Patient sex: F
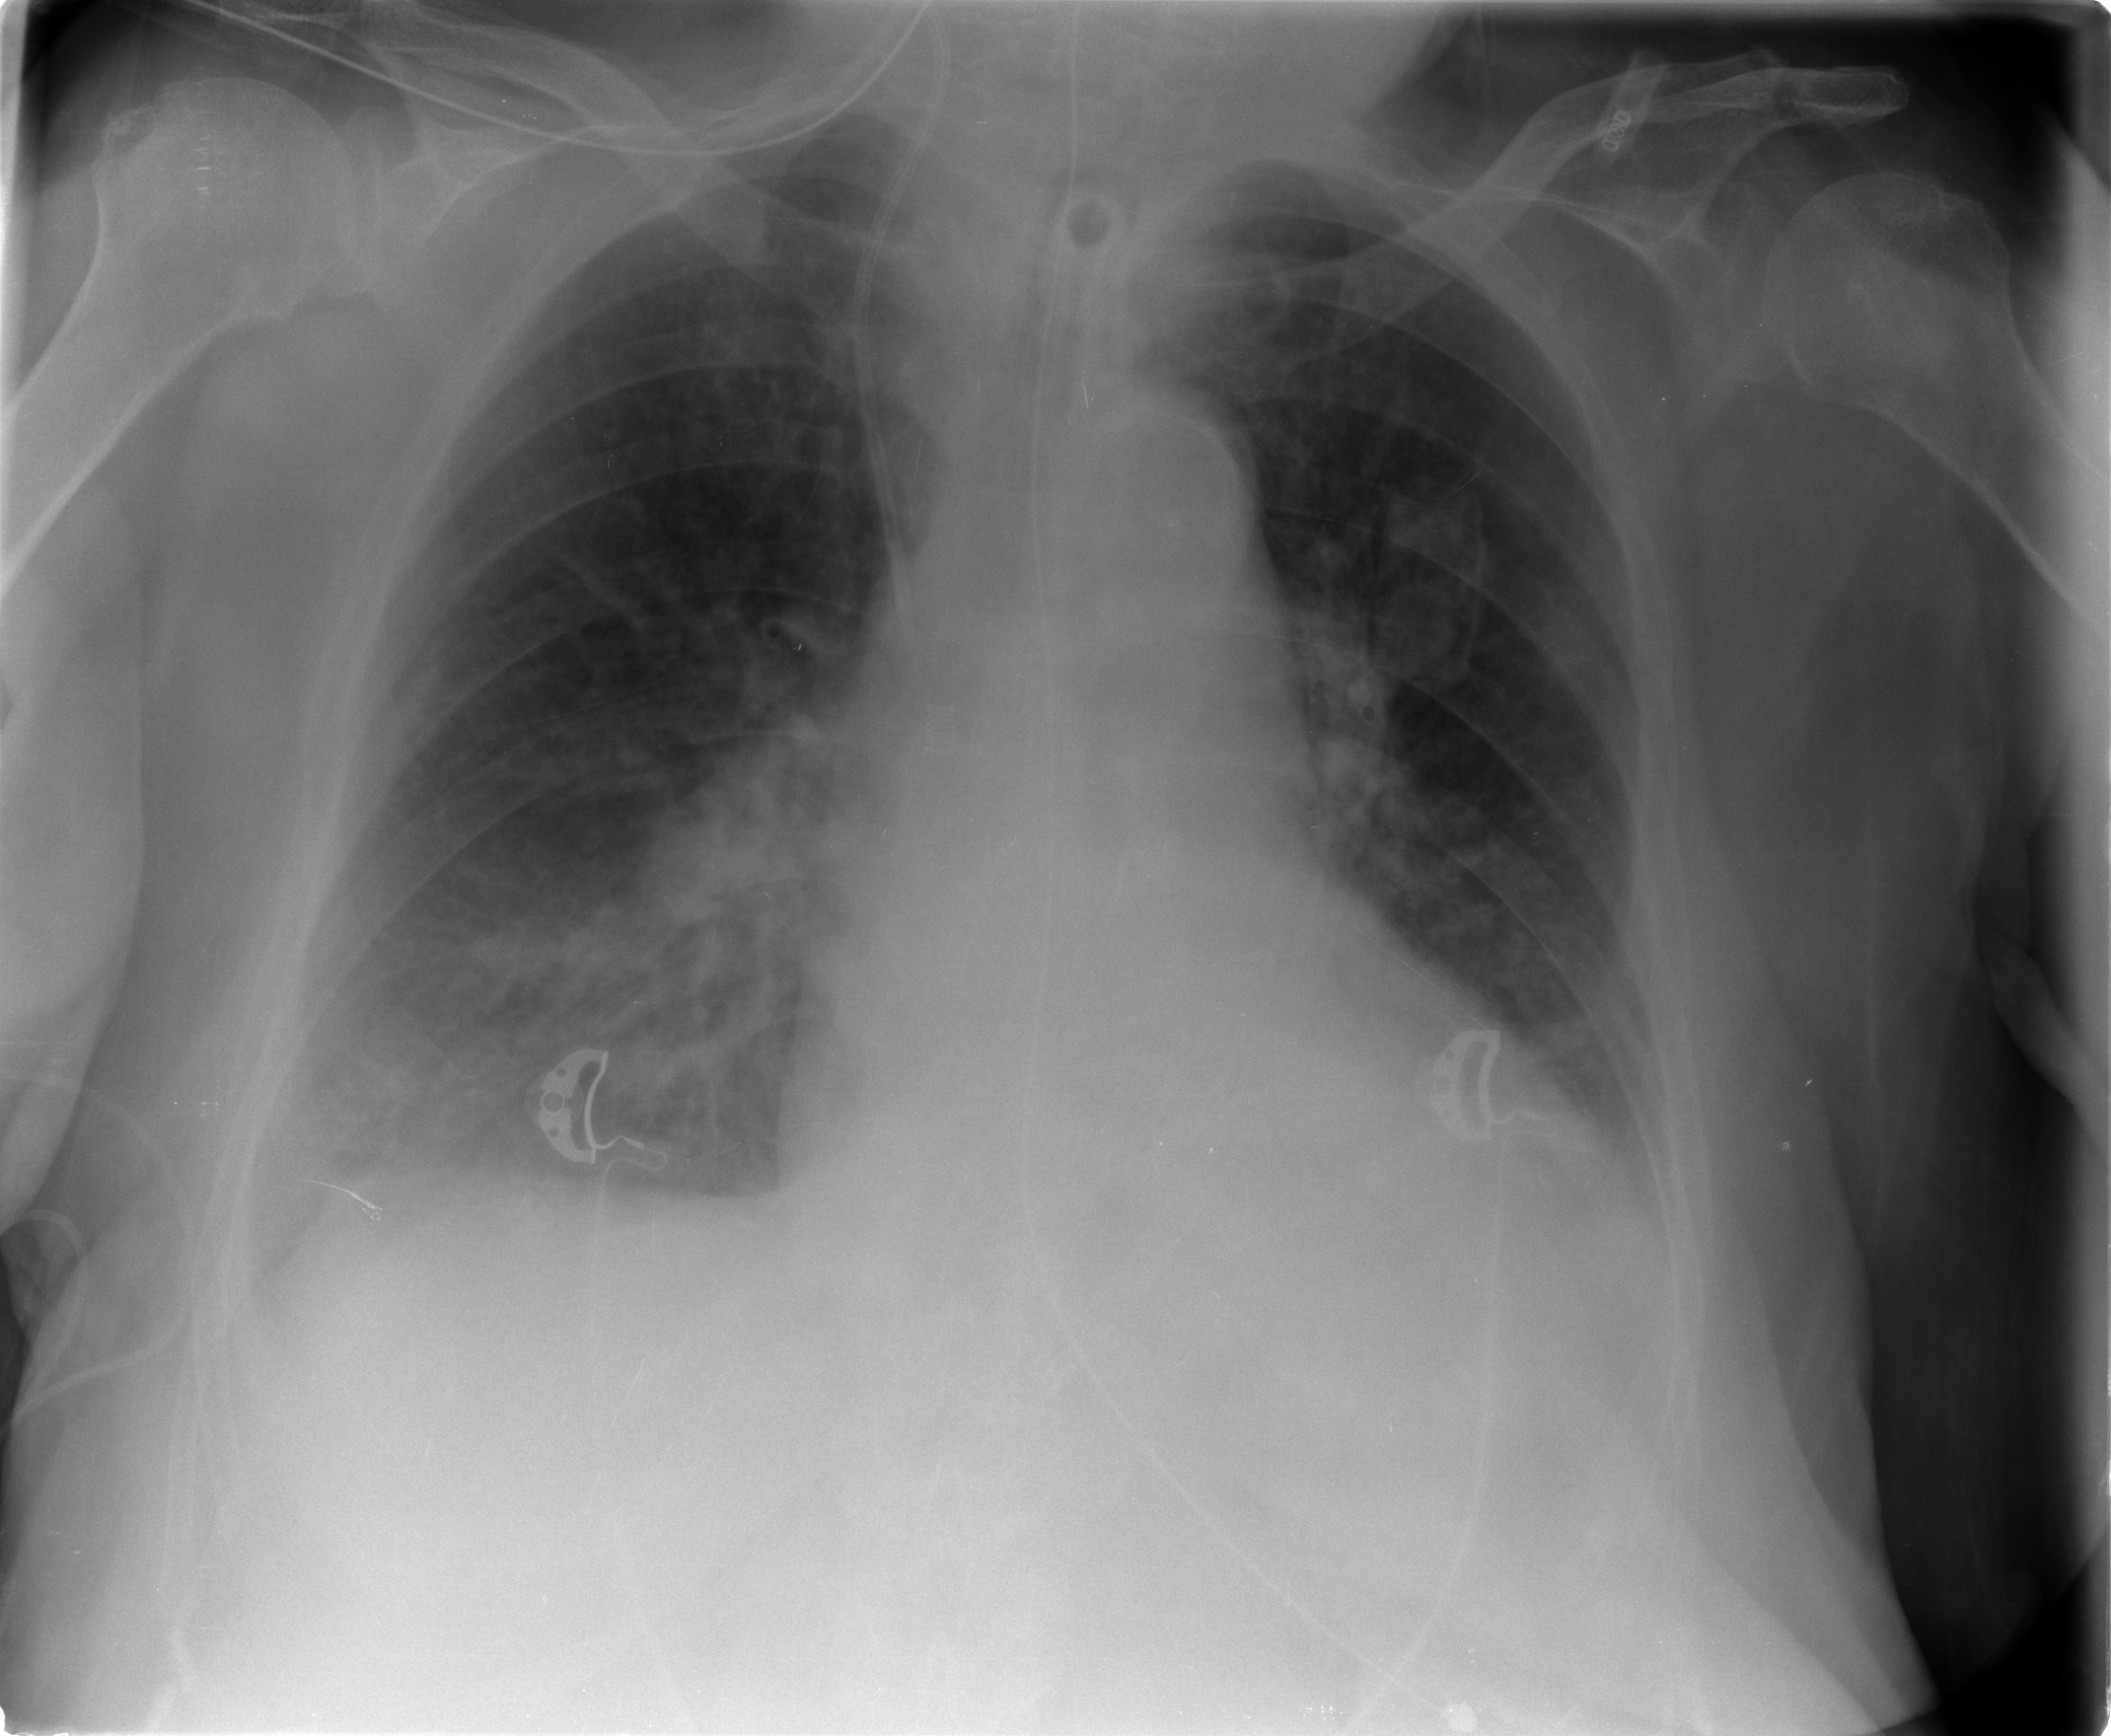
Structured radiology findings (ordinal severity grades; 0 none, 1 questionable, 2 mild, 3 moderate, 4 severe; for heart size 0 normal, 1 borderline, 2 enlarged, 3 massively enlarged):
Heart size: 0
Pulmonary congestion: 2
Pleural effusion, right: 2
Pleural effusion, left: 2
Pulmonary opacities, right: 1
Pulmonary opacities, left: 1
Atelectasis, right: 0
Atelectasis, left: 0